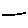
Label: line